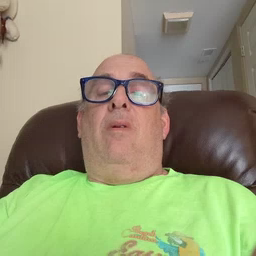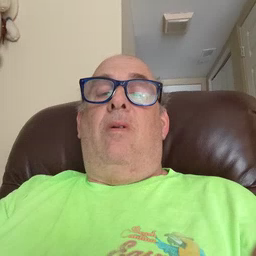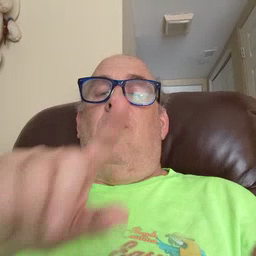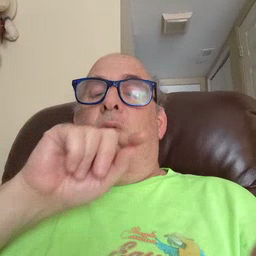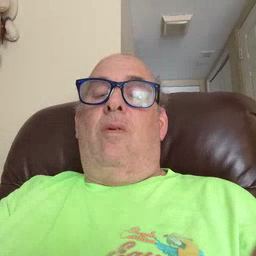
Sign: bird